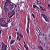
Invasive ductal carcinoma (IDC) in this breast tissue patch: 1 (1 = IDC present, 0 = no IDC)